Question: I make an integration with one service that return data in xml.
I deserialize them into List of data using xml serialize:
'''
[Serializable, XmlRoot("string", Namespace = "http://tempuri.org/", IsNullable = true)]
public class PositionPosting
{
[XmlArray("JobCategories")]
[XmlArrayItem("JobCategory", typeof(ExportItems))]
public ExportItems[] JobCategory { get; set; }
}
[Serializable()]
public class ExportItems
{
[XmlAttribute("key")]
public string Key { get; set; }
[XmlAttribute("text")]
public string Value { get; set; }
}
'''
As result i have this:
I provide the GetServiceData method the model what require to serialize into xml.
After this i create the method that will get this list like IList:
'''
private void UpdateDropDown<T>(IList<DropDownModel> model, IList<T> syncData) where T : class
'''
How can i get the properties and names from JobCategories Array in IList syncData?
Thanks for help!
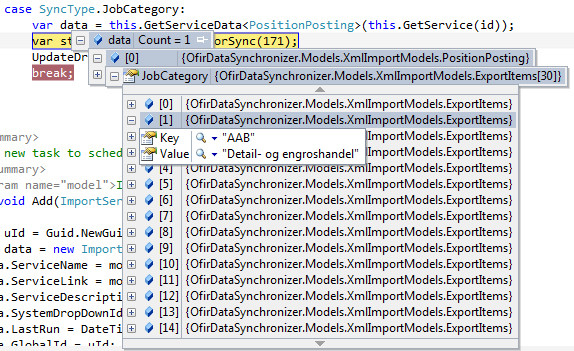
Answer: The question is slightly confusing; so here are my assumptions I can gather from reading over it a few times.
1. GetServiceData(..) is returning an array of ExportItems
2. You want to pass the information to UpdateDropDown<T>(..)
Now, to convert the 'ExportItems[]' to 'IList<ExportItem>', you simply need to create an instance of an object that implements 'IList<T>', with the best example being 'List<T>'. This can be done by first including the namespace 'System.Linq', and then "ToList'ing" the array using Linq's built in extensions, like so:
'''
var data = this.GetServiceData<PositionPosting>(this.GetService(id));
UpdateDropDown(model, data[0].ToList())
'''
Hope this helps. :)
Question:
What are the constraints on the 'this.GetServiceData<T>(..)'?